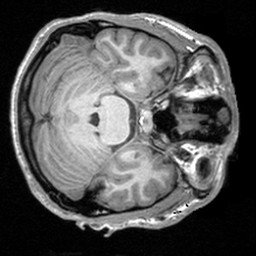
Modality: T1w
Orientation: axial
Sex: male
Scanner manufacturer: siemens
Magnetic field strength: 3 T
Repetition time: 1.9 s
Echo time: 0.00226 s